【题型】选择题　【知识点】函数　【难度】easy
设$f(x)=|2^x-1|$，如果$a<b<c$，且$f(a)>f(c)>f(b)$，则有（ ）

\vspace{0.2cm}
\noindent A．$2^a+2^c<2$ \qquad B．$2^a+2^c<1$
\noindent C．$2^a+2^c>1$ \qquad D．$2^a+2^c>2$

\vspace{0.2cm}
【解答】
\noindent \textbf{【答案】} A

\vspace{0.2cm}
\noindent \textbf{【解析】} $f(x)=|2^x-1|=\begin{cases}2^x-1,x\geq0 \\ 1-2^x,x<0\end{cases}$，其图象如图所示，

\vspace{0.2cm}
\noindent 由图可知，$f(x)$在$(-\infty,0)$上单调递减，在$[0,+\infty)$上单调递增，
要使$a<b<c$，且$f(a)>f(c)>f(b)$成立，则有$a<0$且$c>0$，故必有$2^a<1$且$2^c>1$，
又$f(c)-f(a)<0$，即为$2^c-1-(1-2^a)<0$，整理得$2^a+2^c<2$，
故选：A．

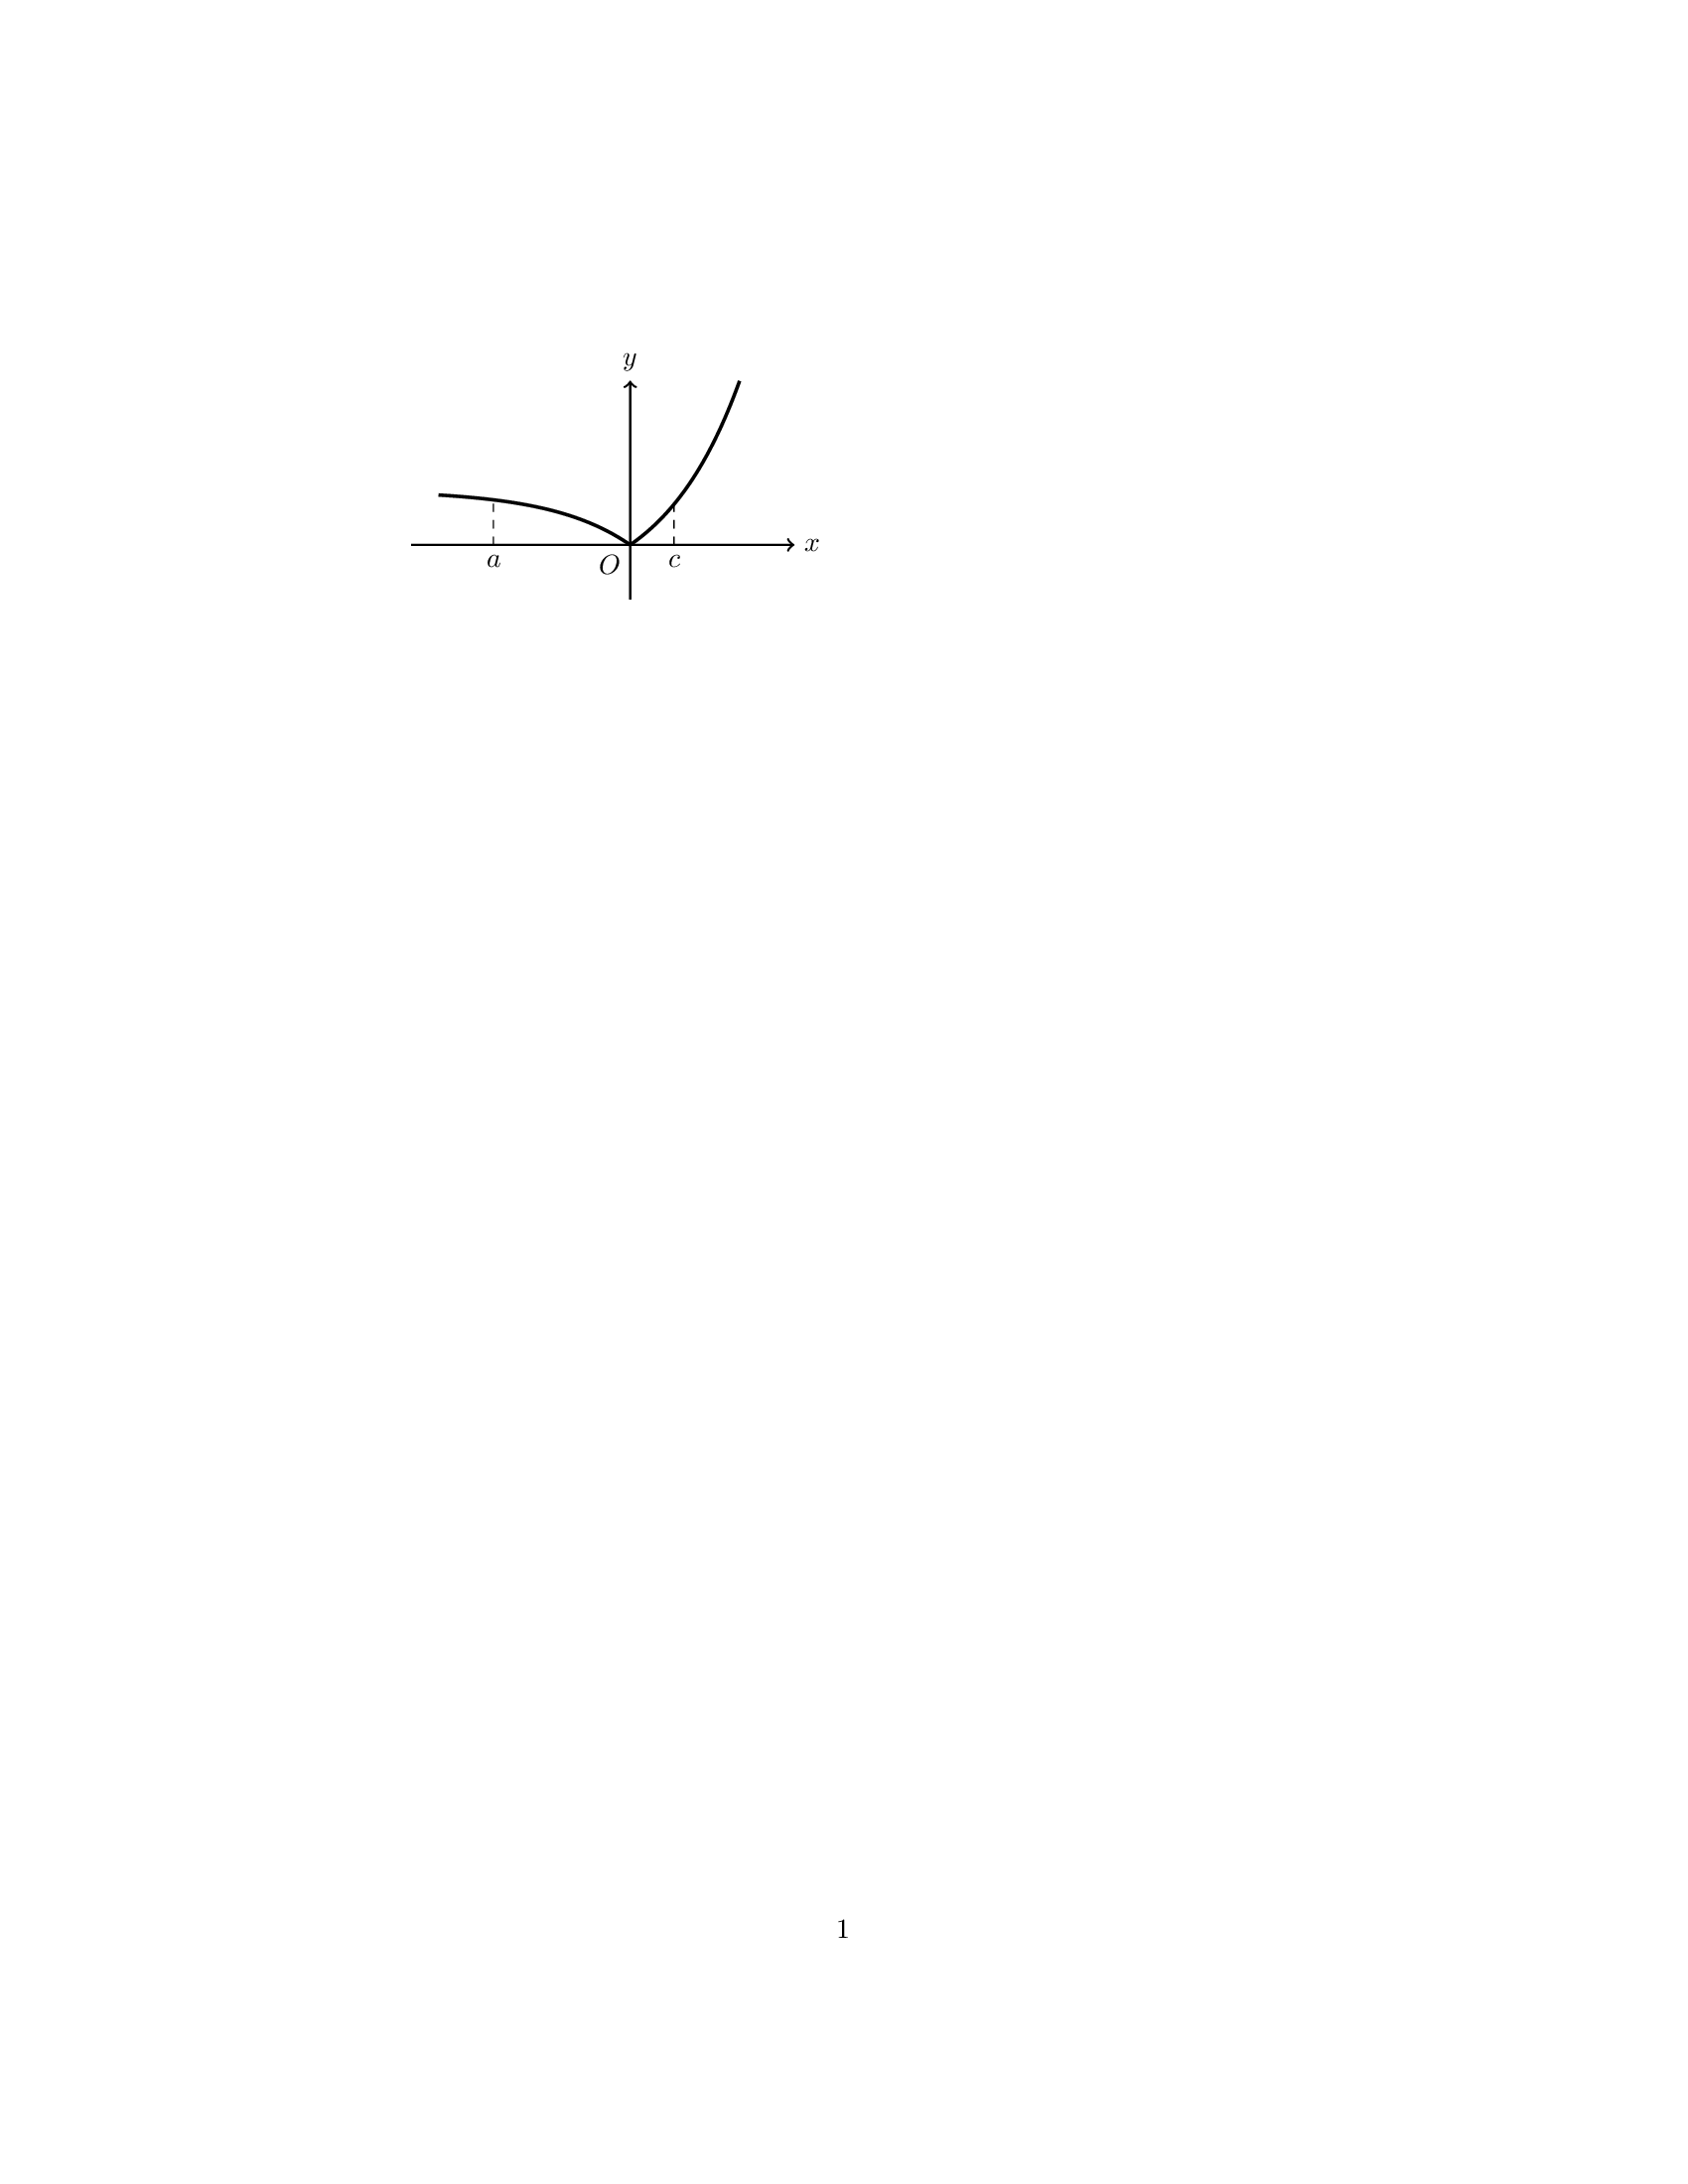